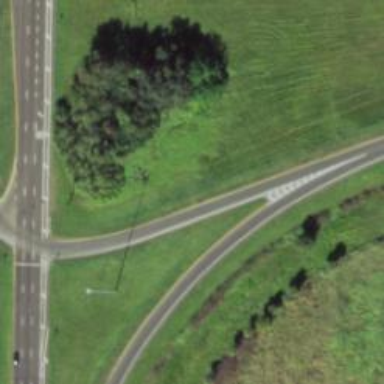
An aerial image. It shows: Asphalt motorway link with diamond junction.